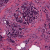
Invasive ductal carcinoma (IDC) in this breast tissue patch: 1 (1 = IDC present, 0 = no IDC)